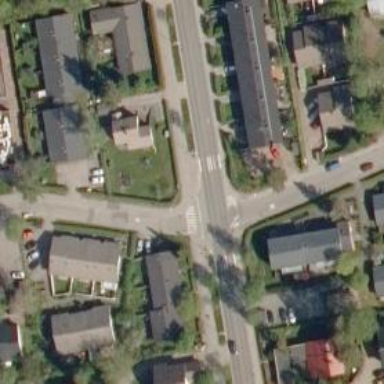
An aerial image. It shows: Road with "give way" sign.